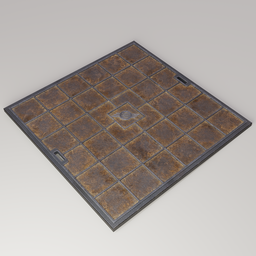
Label: mechanical